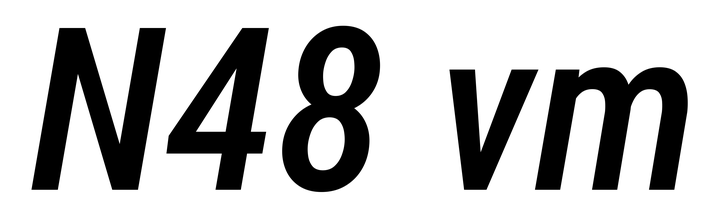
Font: Roboto-Italic_Condensed_Medium_Italic